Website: ulta-beauty
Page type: customer-info-address
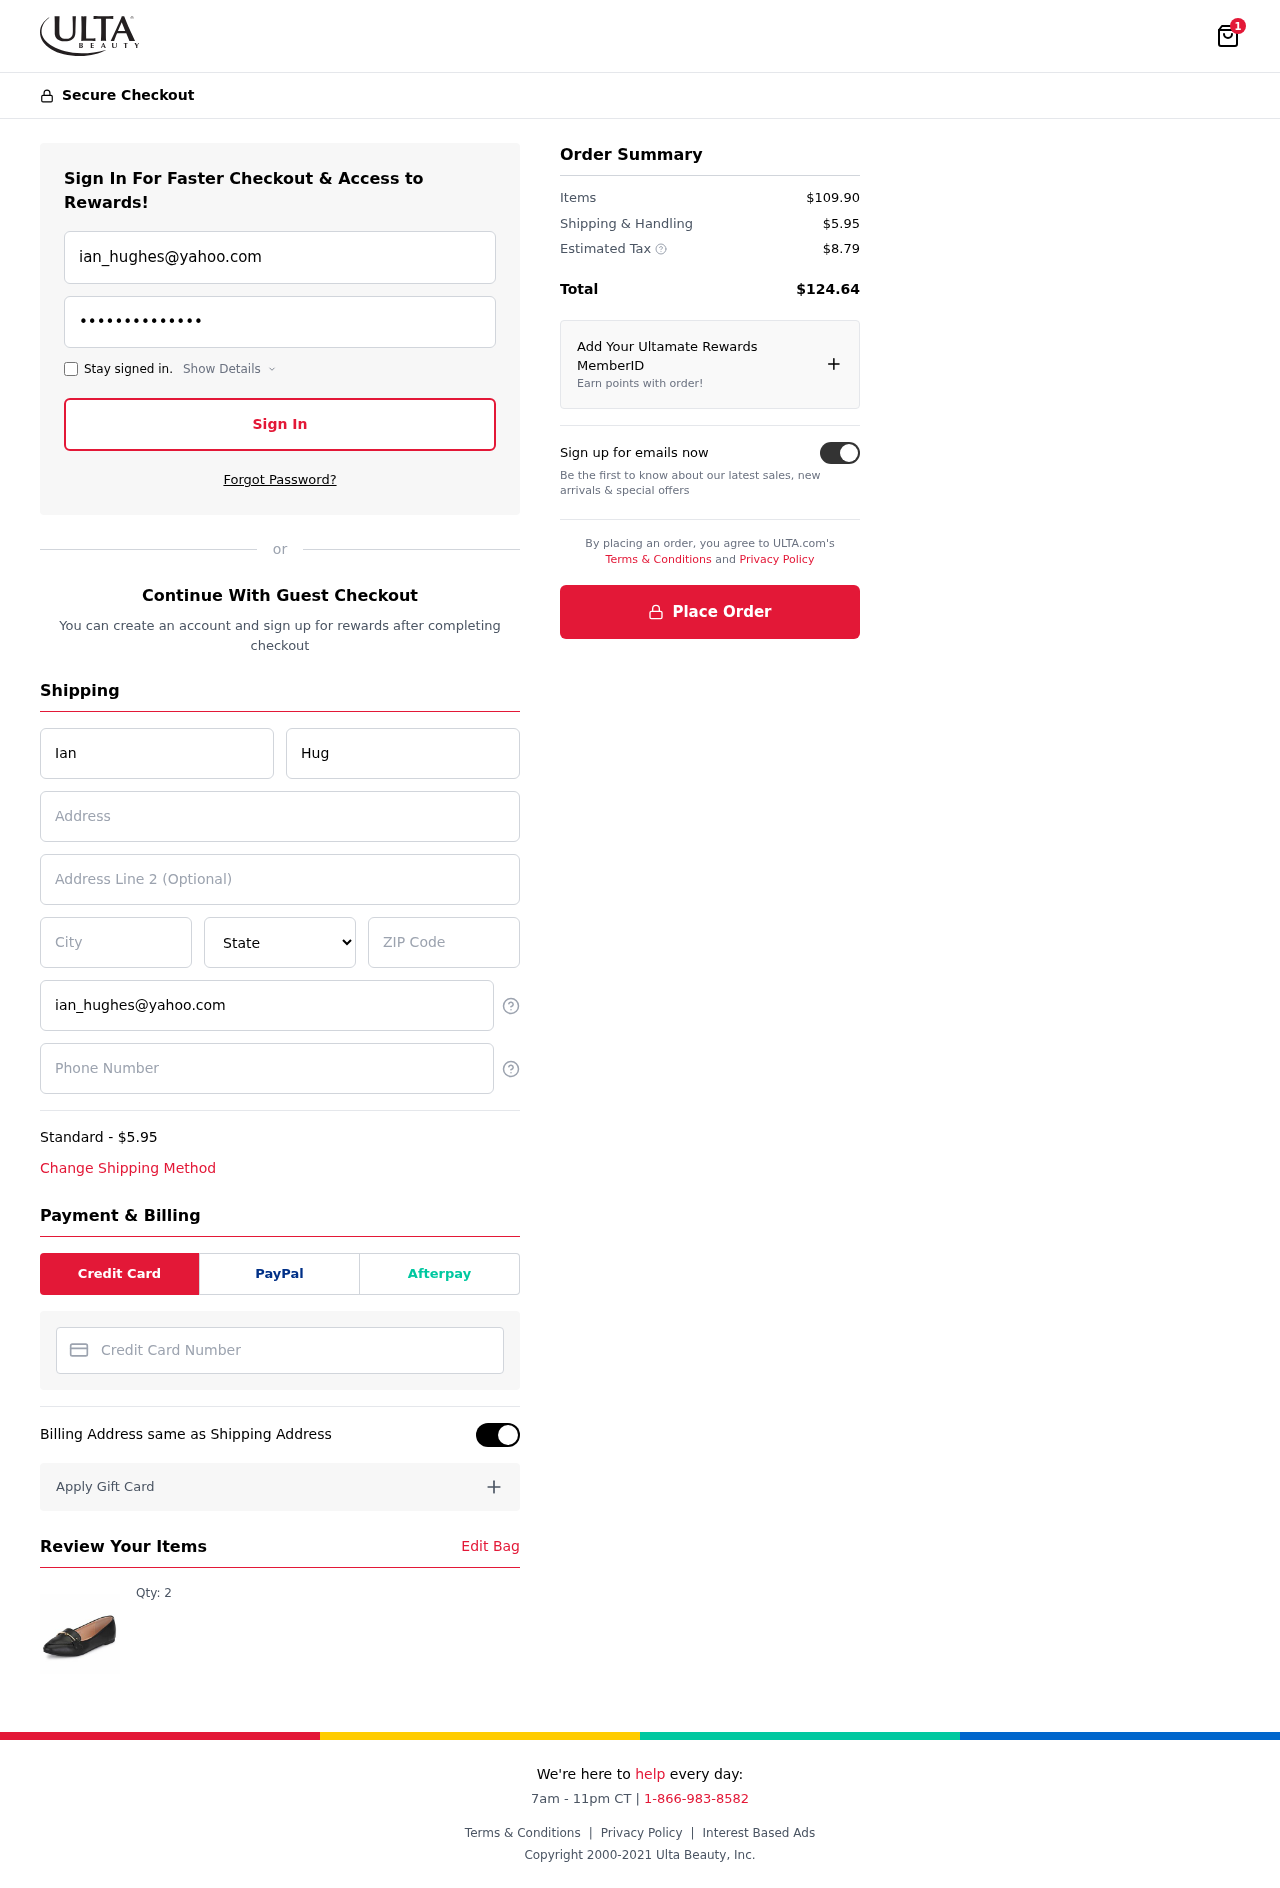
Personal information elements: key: PII_CARD_NUMBER
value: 3759 1424 4458 393
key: PII_CITY
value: Randybury
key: PII_EMAIL
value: ian_hughes@yahoo.com
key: PII_FIRSTNAME
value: Ian
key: PII_LASTNAME
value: Hughes
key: PII_PHONE
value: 3359827983
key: PII_POSTCODE
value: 85287
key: PII_STATE
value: Louisiana
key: PII_STREET
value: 3255 Armstrong Bypass Suite 429
Product elements: key: PRODUCT1_QUANTITY
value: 2
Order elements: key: ORDER_NUM_ITEMS
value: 1
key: ORDER_SHIPPING_COST
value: $5.95
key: ORDER_ITEMS_TOTAL
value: $109.90
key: ORDER_SHIPPING_COST2
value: $5.95
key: ORDER_TAX
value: $8.79
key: ORDER_TOTAL
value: $124.64